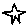
Label: star